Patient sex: F
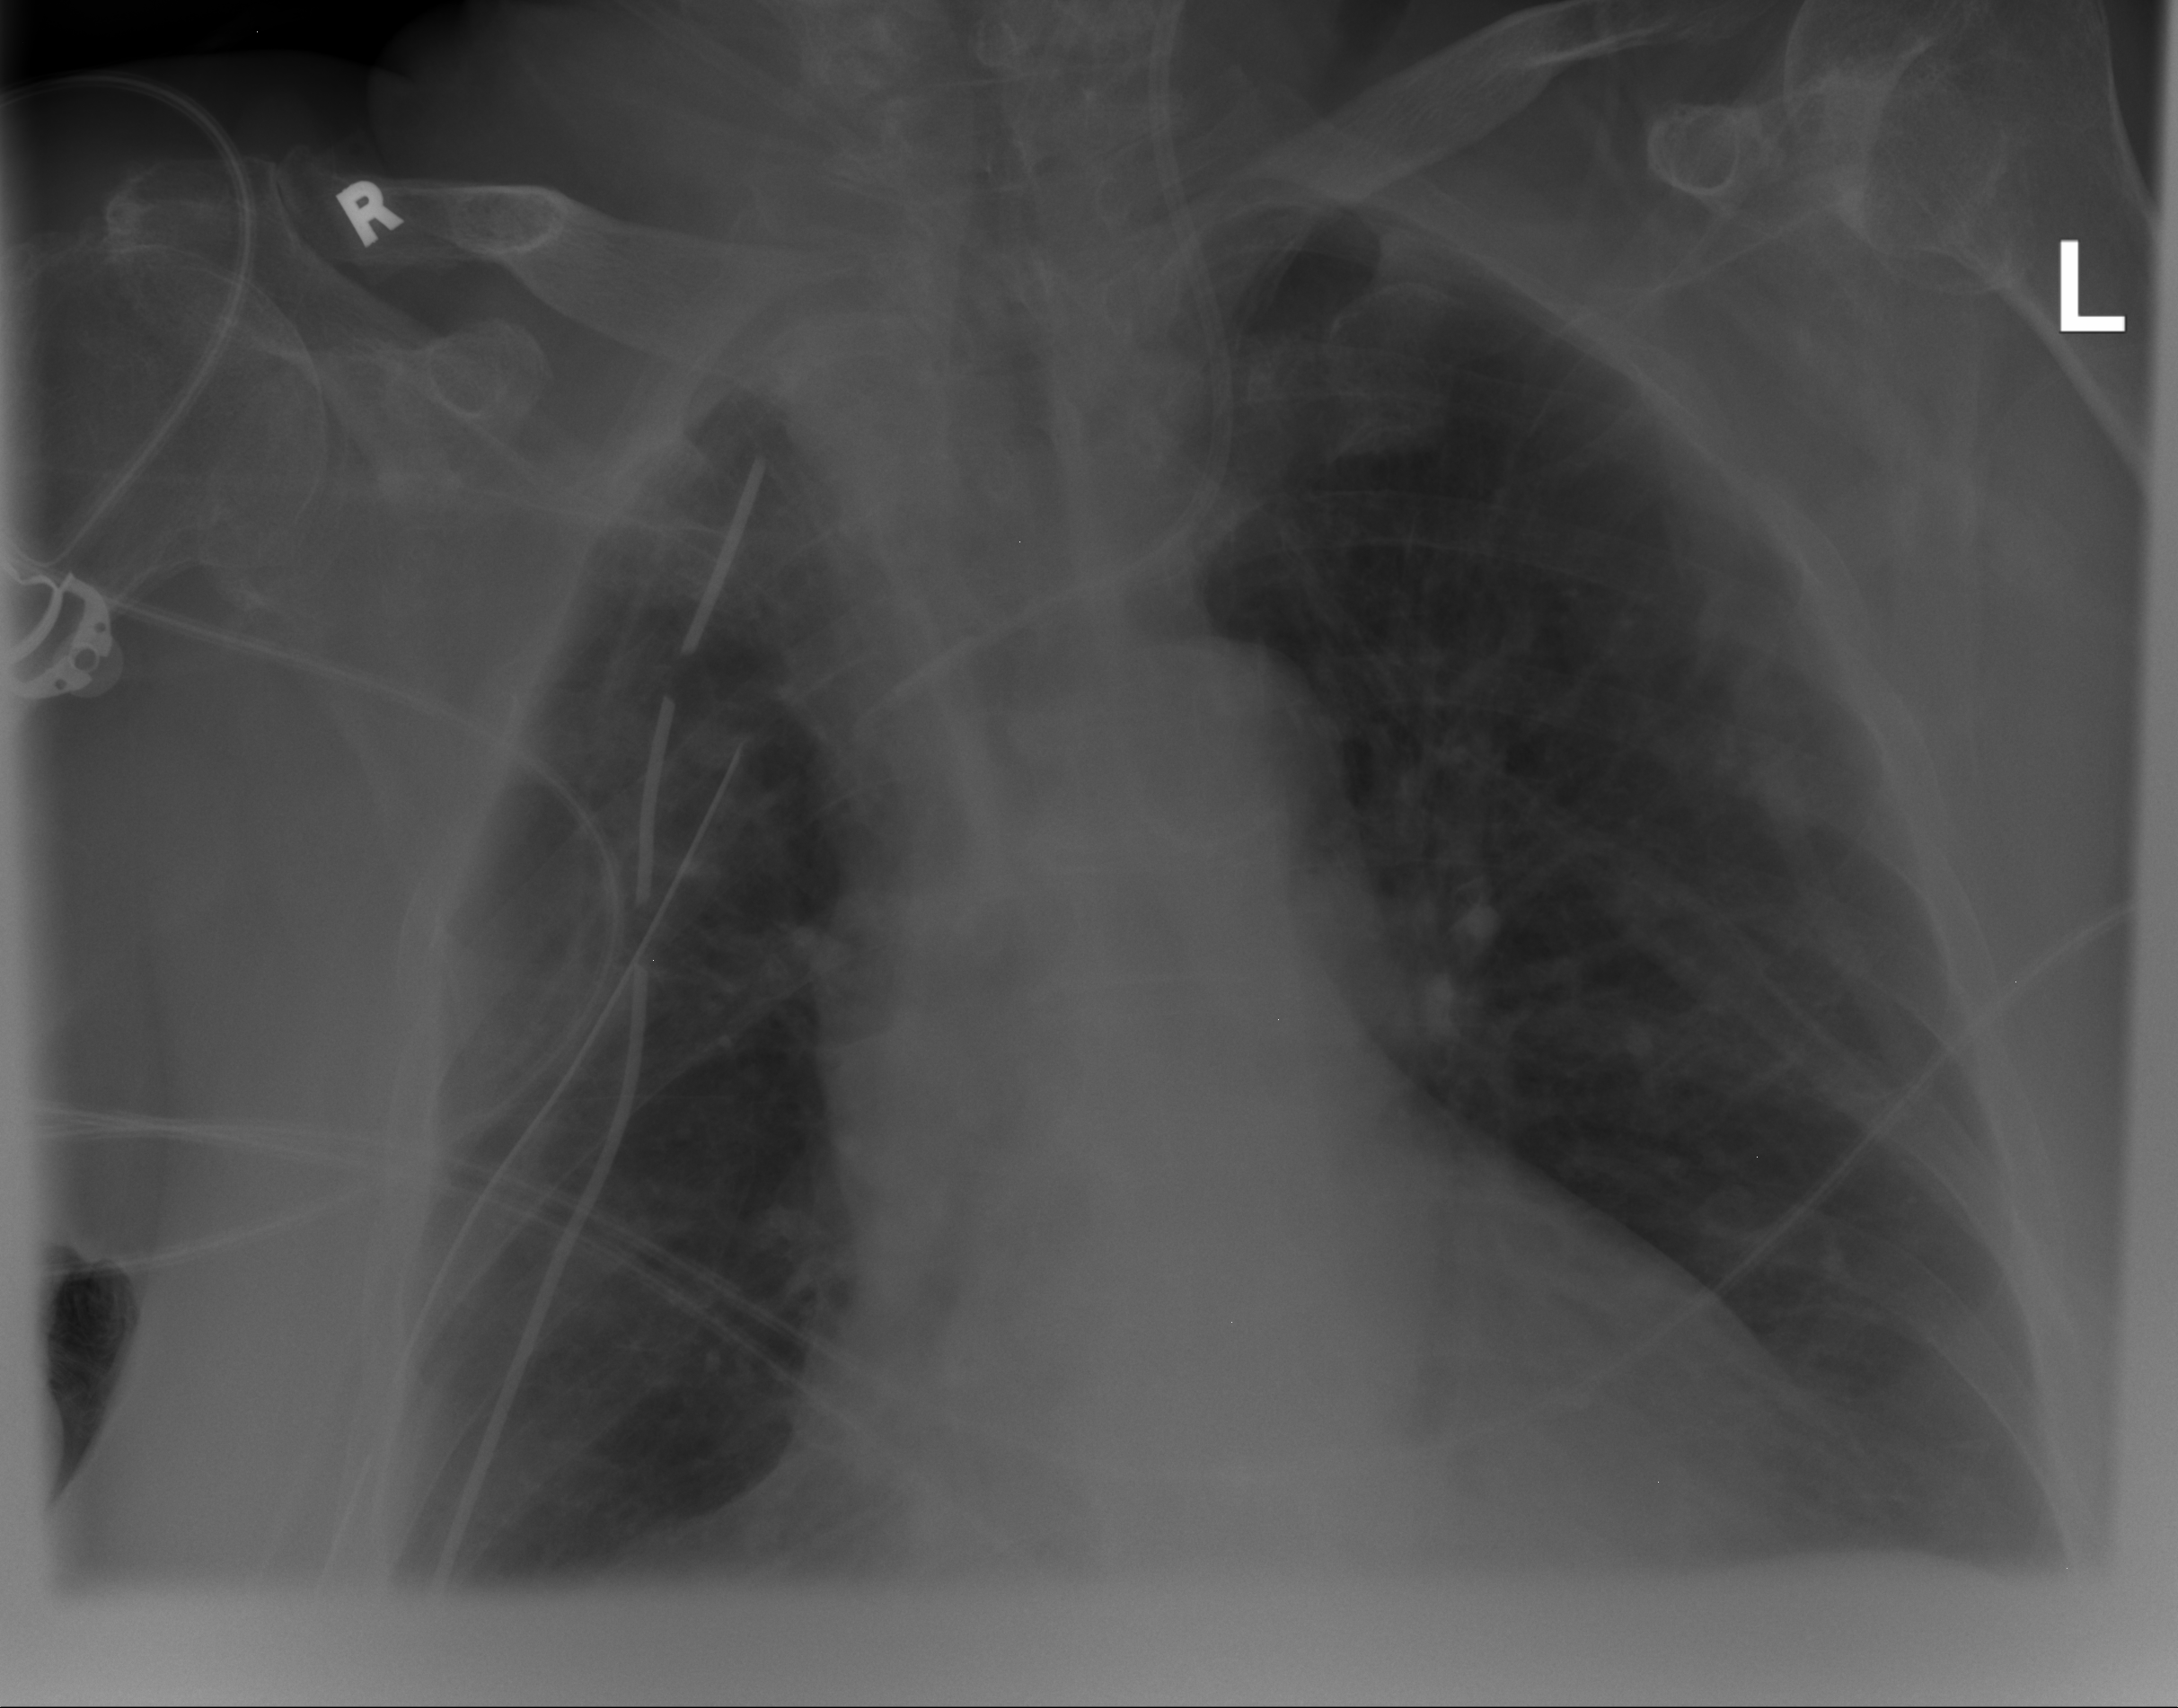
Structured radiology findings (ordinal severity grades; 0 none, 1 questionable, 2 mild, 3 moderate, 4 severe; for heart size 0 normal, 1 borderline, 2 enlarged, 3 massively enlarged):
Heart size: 0
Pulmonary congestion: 0
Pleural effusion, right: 0
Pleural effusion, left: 2
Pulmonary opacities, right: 0
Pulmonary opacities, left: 0
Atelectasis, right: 2
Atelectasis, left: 2